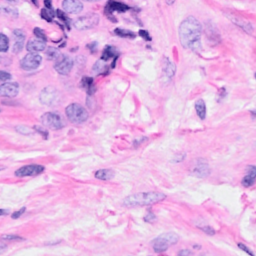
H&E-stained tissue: Breast